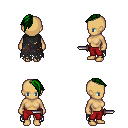
a pixel art fantasy rpg character, female body template, human, tanned skin, black tattered cape, red pants, green long mohawk hairstyle, dagger, four views (front, back, left, right), 2x2 character sprite sheet, small pixel art, hard edges, no anti-aliasing